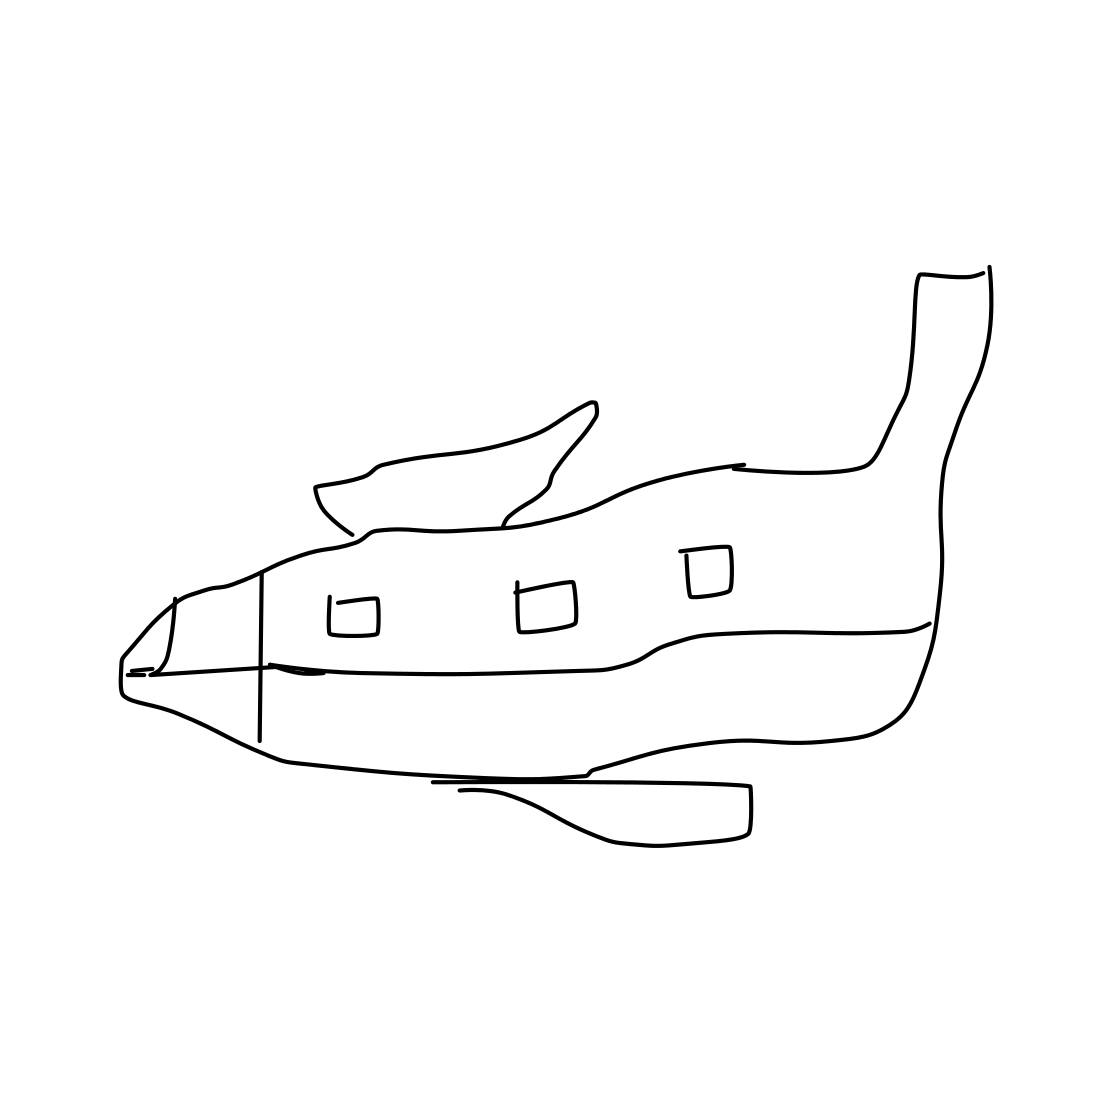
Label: airplane